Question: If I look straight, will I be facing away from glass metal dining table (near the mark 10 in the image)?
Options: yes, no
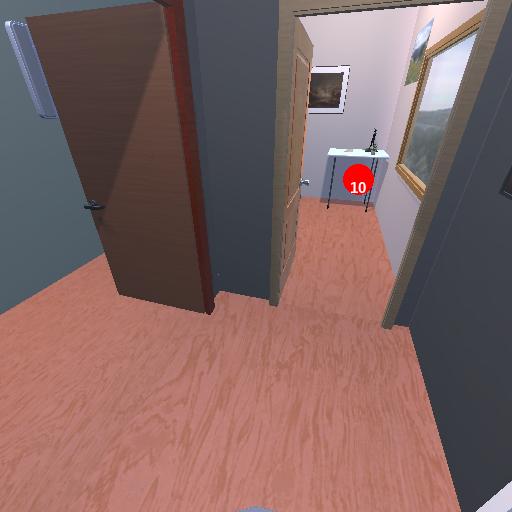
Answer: yes